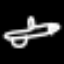
Label: airplane